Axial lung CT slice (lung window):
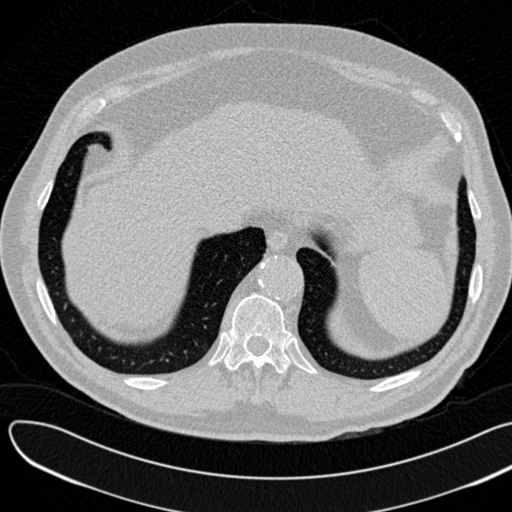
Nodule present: no